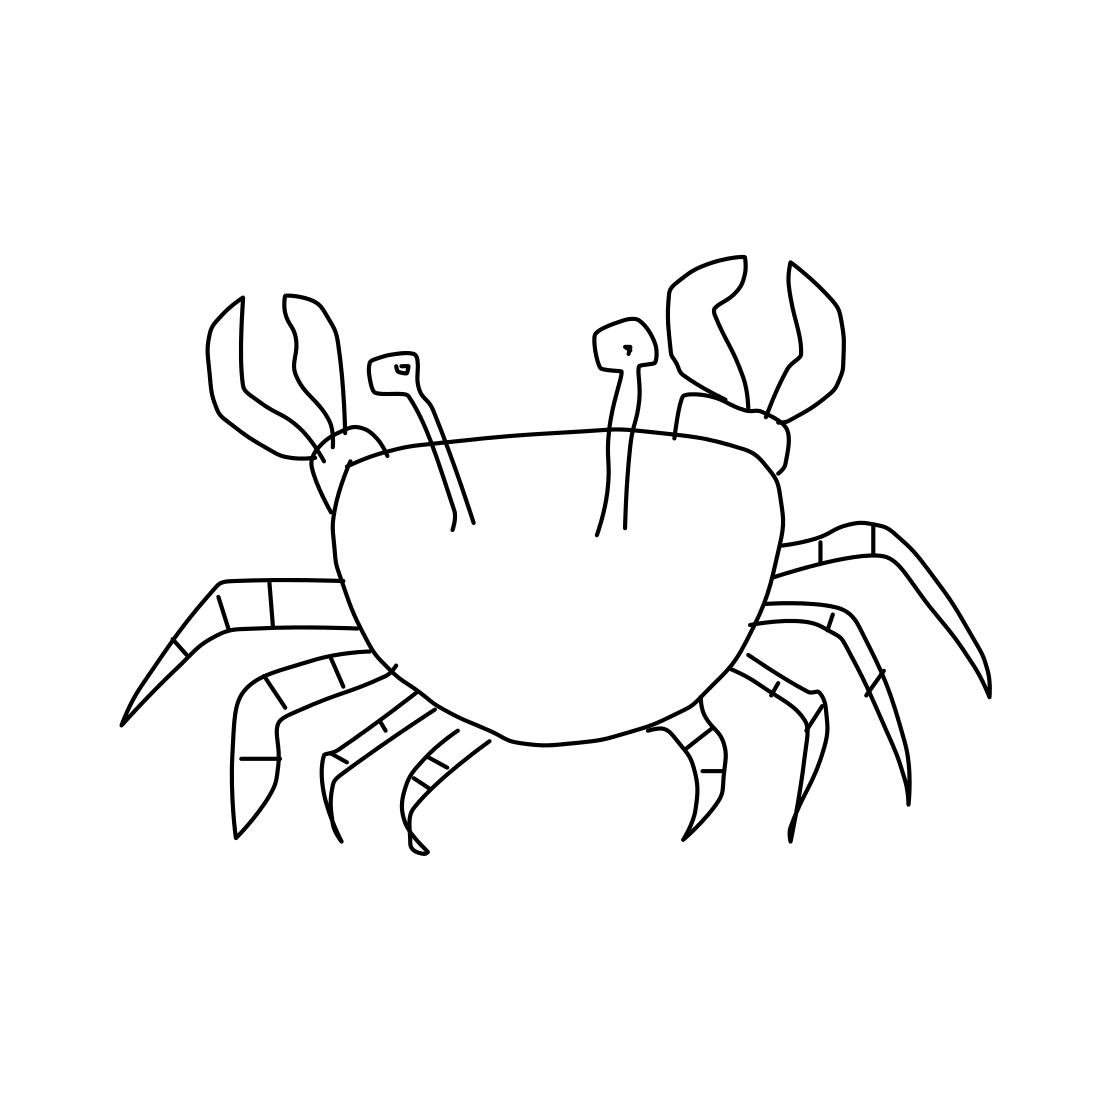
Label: crab